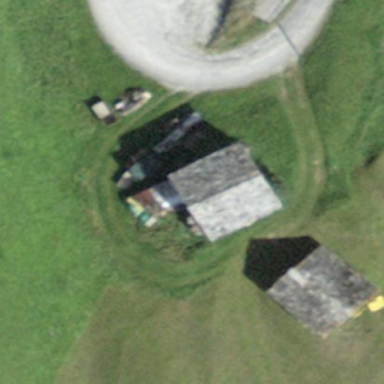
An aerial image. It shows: Farm auxiliary building.